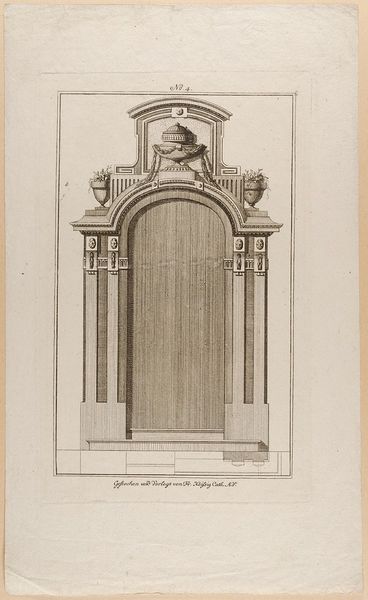
Titel: Grund- und Aufriss eines Portals, Blatt 4 aus einer Folge von Portalen und Friesen
Künstler: Franz Carl Heissig
Standort: Hamburg
Institution: Museum für Kunst und Gewerbe Hamburg
Schlagwörter: blumen, vase, papier, grafik, graphik, fotografie, photographie, druckgraphik, druckgrafik, radierung, girlanden, portal, aedicula, reproduktionen, blumengewinde, druckerzeugnisse, architekturdarstellungen, blüte, ädikula, ornamentstich, vorlageblätter